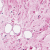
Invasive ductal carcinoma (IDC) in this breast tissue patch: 0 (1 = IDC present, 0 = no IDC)